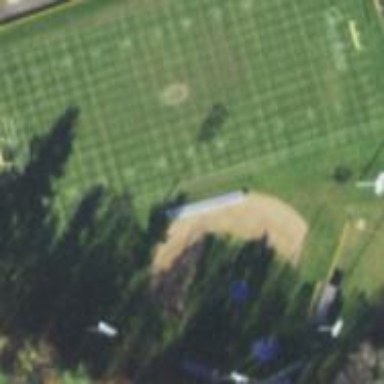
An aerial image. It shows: Baseball pitch for leisure land activities.